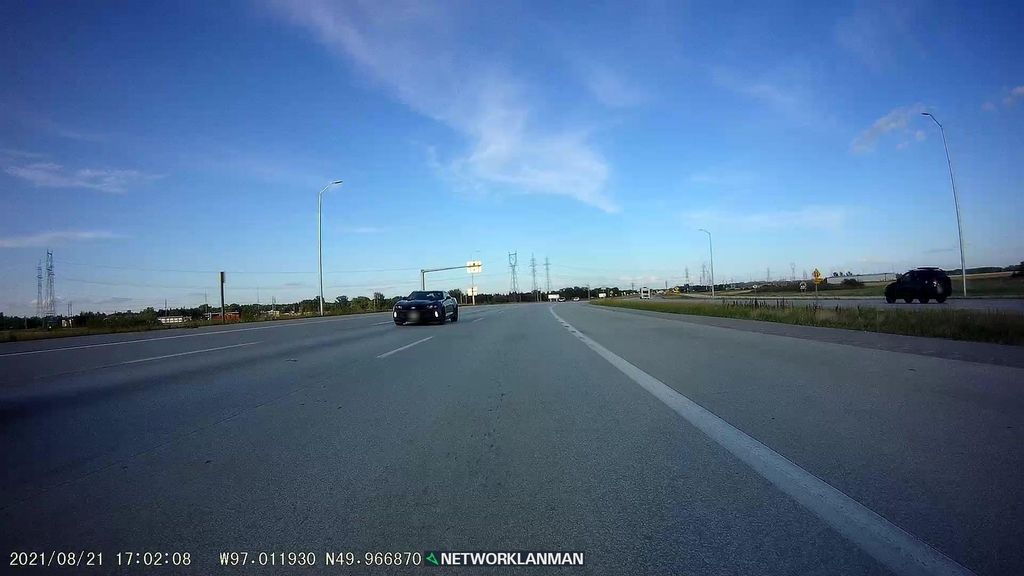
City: winnipeg